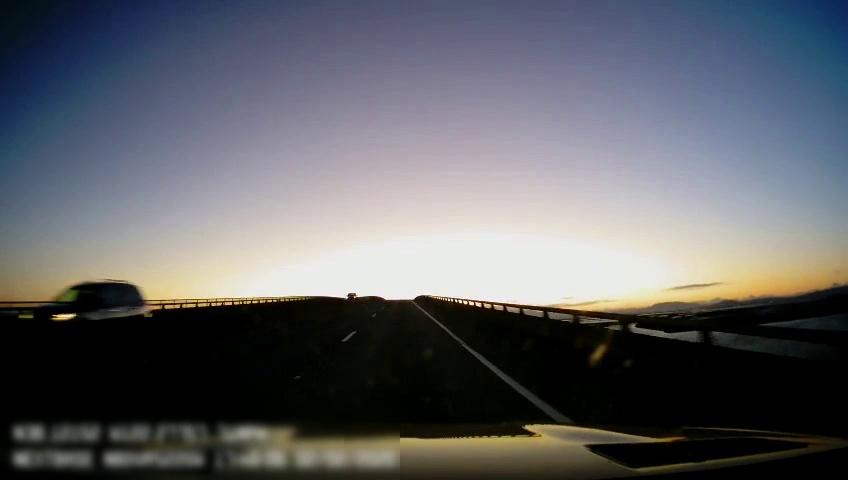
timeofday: Dusk/Dawn/Twilight
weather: Sunny
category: Drivable Space
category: Vehicles | Car
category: Vehicles | Car
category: Lanes | Current Lane
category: Lanes | Current Lane
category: Lanes | Alternate Lane